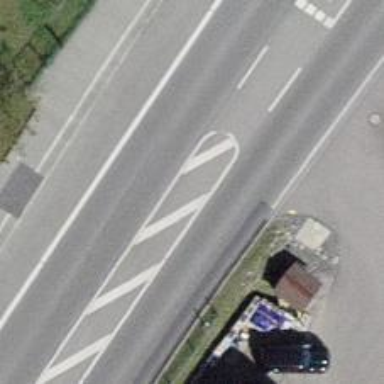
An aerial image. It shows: Primary highway with asphalt surface. There is track cycleway on the left.